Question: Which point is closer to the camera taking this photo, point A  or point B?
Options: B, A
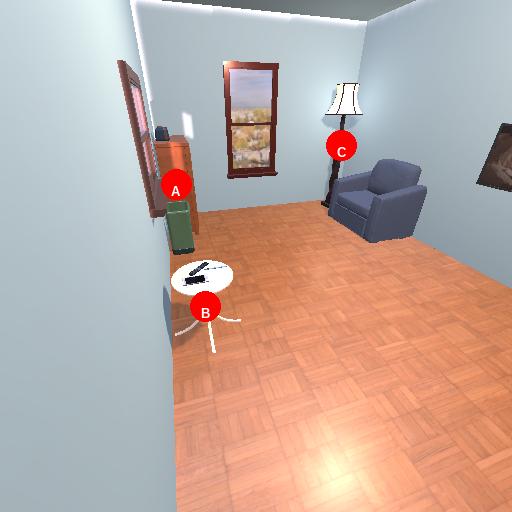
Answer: B